Question: I'm trying to set property in my web service but it returns null pointer exception. I tried to hard code in my web service and it working fine. The problem occur when i try to set the property. Please help.
First I tried this:
'''
String tagid ="AB6614CD";
PropertyInfo pi = new PropertyInfo();
pi.setName("tagid");
pi.setValue(tagid);
pi.setType(String.class);
request.addProperty("tagid",tagid);
'''
Second I tried this:
'''
String tagid ="AB6614CD";
PropertyInfo pi = new PropertyInfo();
request.addProperty("arg0", tagid);
'''
Both way failed. Please help thanks.
Below is the trace.

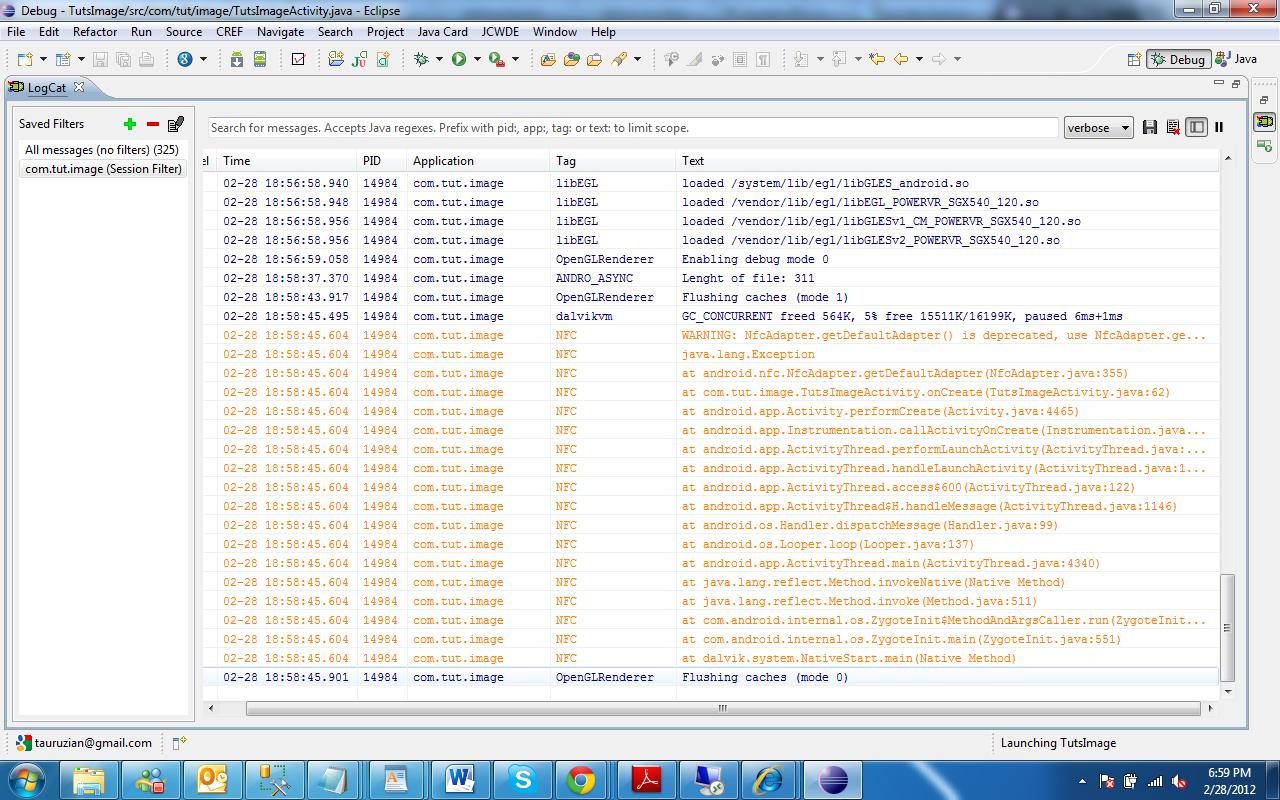
Answer: It's working fine now, after minor fix.
'''
[WebService(Namespace = "http://sposter.smartag.my")]
'''
I removed "/" at the end of namespace. Strange, but anyhow it fixed my issue.